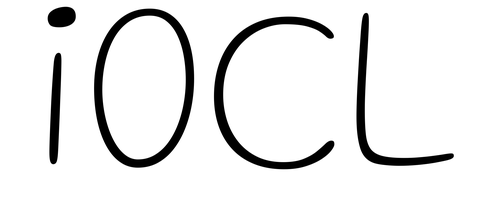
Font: Gluten_Thin